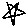
Label: star